Field crop: tomato
Growth stage: 2
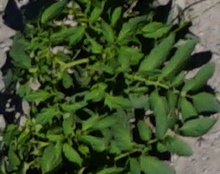
Species: tomato